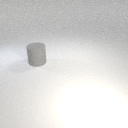
large gray rubber cylinder